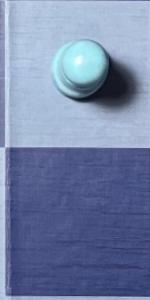
Label: Empty